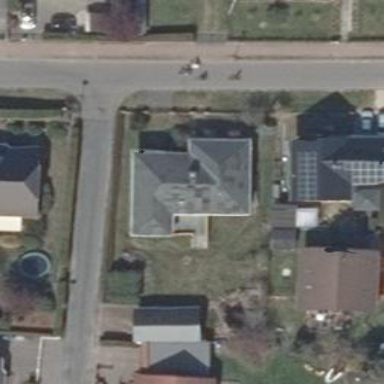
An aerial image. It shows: Detached building.